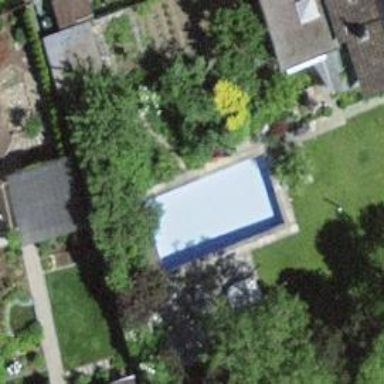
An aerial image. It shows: Swimming pool located in leisure land.